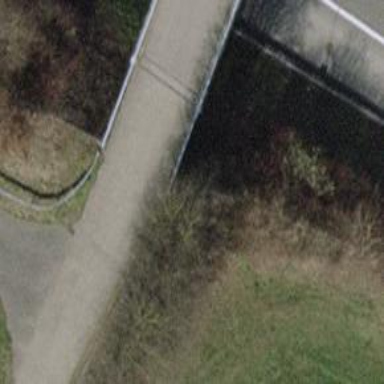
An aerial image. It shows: Track with asphalt surface and grade1 track type. It is bridge designed for agricultural vehicles like motorcars.